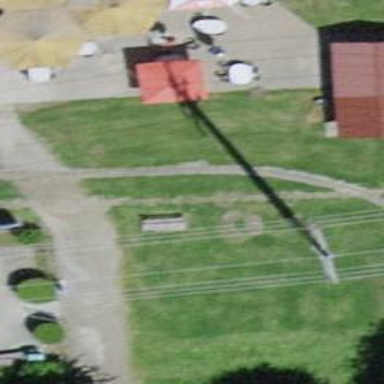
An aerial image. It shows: Miniature railway.